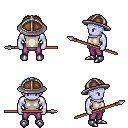
a pixel art fantasy rpg character, male body template, dark elf, purple skin, white sleeveless shirt, magenta pants, white cyan short bangs hairstyle, chain helm, metal boots, spear, four views (front, back, left, right), 2x2 character sprite sheet, small pixel art, hard edges, no anti-aliasing